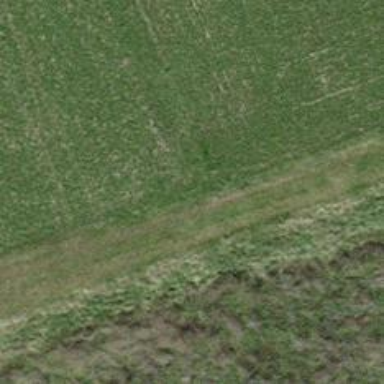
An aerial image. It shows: Grassy track with grade 5 track type.